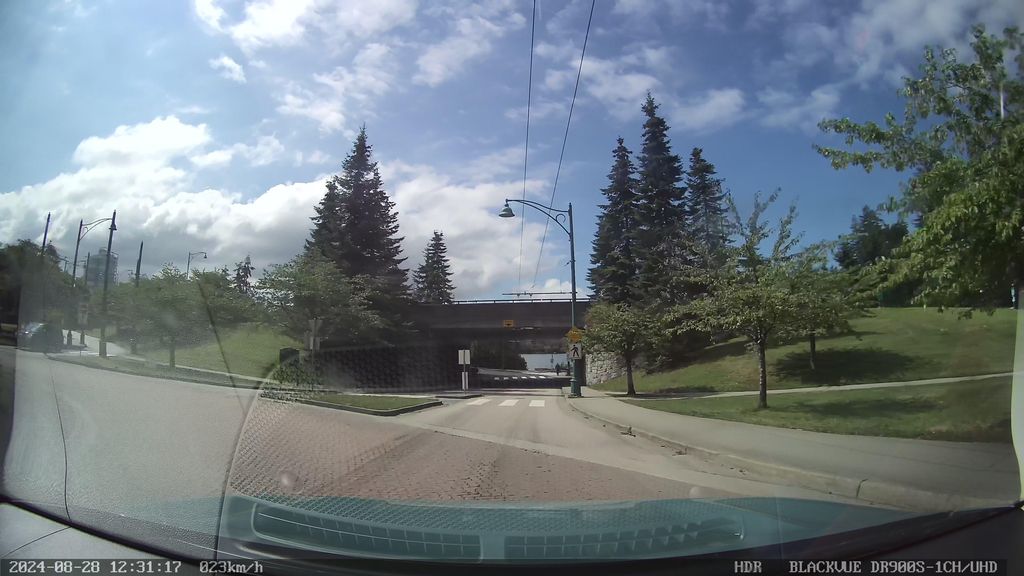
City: vancouver